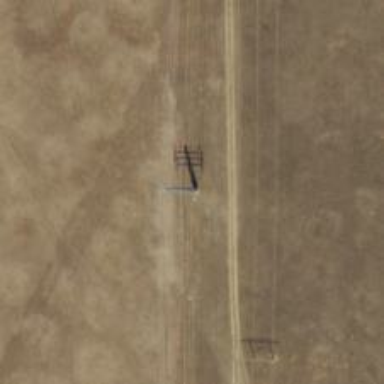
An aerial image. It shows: Power tower.